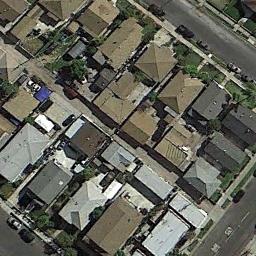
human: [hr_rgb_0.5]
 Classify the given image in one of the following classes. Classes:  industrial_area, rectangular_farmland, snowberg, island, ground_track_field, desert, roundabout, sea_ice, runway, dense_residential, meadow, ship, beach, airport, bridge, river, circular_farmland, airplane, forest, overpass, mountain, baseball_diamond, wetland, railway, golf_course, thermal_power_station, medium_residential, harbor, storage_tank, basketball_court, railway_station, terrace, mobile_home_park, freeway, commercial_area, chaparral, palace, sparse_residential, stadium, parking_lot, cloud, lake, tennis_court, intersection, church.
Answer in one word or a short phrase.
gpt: dense_residential